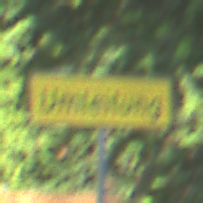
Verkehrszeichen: Umleitungsankuendigung
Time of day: MorningAfternoon
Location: Outdoor (Urban)
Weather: PartlyCloudy
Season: NotSpecified
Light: Natural